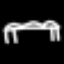
Label: bed